Aerial crown-view tile of a tropical tree (Barro Colorado Island, Panama), acquired 20241216:
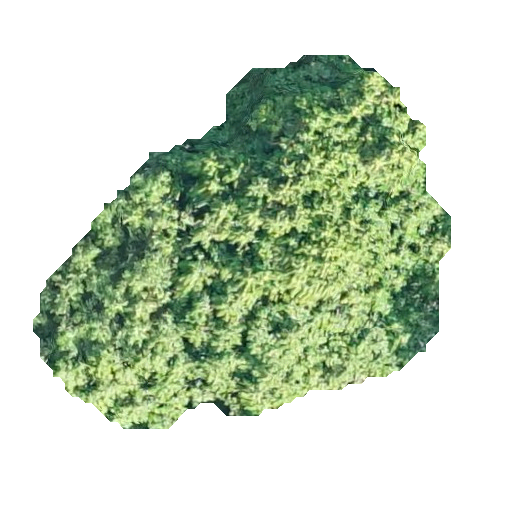
Species: Guarea guidonia
GBIF accepted scientific name: Guarea guidonia
Crown area: 152.076 m²